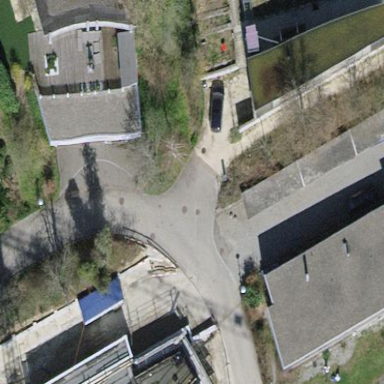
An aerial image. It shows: View of roof of building.